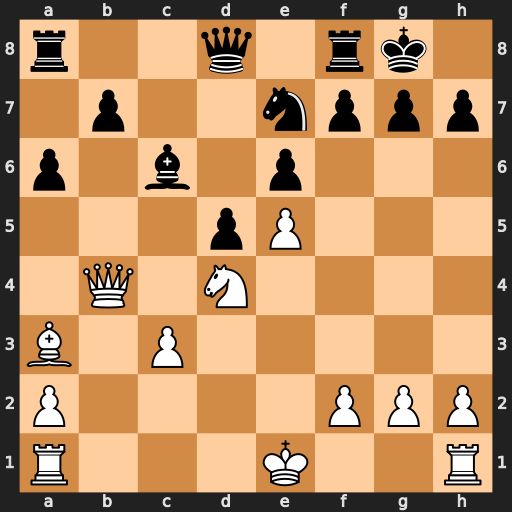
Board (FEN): r2q1rk1/1p2nppp/p1b1p3/3pP3/1Q1N4/B1P5/P4PPP/R3K2R
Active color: w
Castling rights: KQ
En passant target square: -
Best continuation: Qxe7 Qxe7 Bxe7